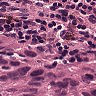
Metastatic tissue present: yes